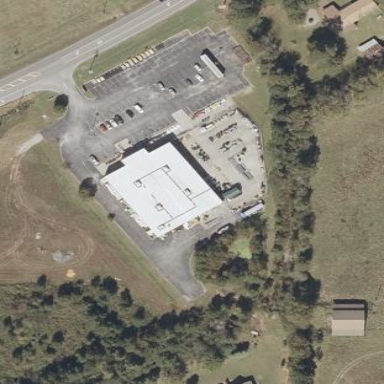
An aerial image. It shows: Country store building.